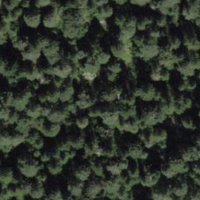
EUNIS habitat code: 43
Species observed at this site:
Erebia ligea
Epipactis helleborine